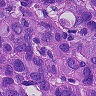
Metastatic tissue present: yes